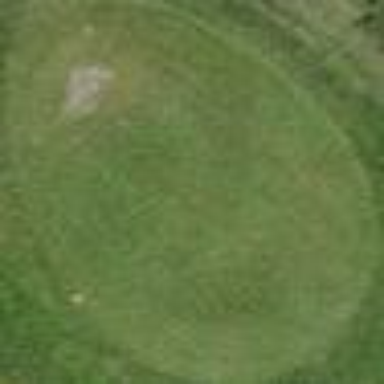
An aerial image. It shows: Golf tee.